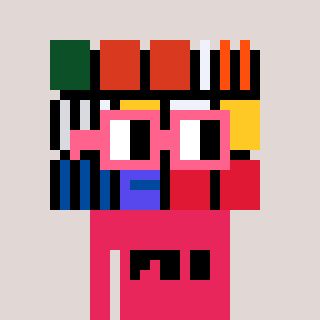
a pixel art character with square pink glasses, a abstract-shaped head and a redpinkish-colored body on a warm background